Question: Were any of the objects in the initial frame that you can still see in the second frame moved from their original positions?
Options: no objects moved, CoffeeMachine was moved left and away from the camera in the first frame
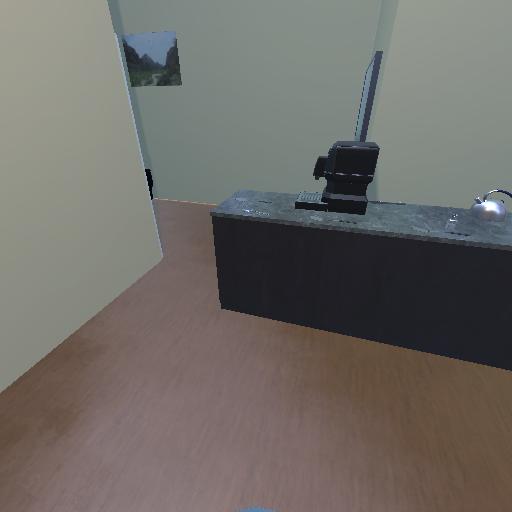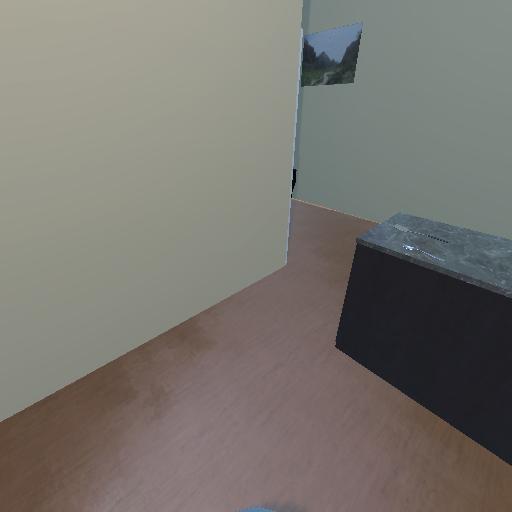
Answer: no objects moved